Question: This is more a structure question and I would like to here different opinions...
Having the following situation (which is common)

This is like the detail page of an item out of 'Table 1', on the first tab we have just a dump of all fields of this row.
In the second (and third) tab we have all items linked to this item (they both have a HAS_MANY relation).
So now the 'Add item' button should it:
A. Go to the 'Table2Controller' since I then have a nice structure that my 'Table2Model' is only called from my Table2Controller
or
B. Call my 'Table2Model' from my 'Table1Controller'
Postive about A.:
- All my functions where I add items in 'Table2' are called in my 'Table2Controller', so I can make most code generic
Positive about B.:
- More easy to find read the code since everything on this screen can be found in my 'Table1Controller'
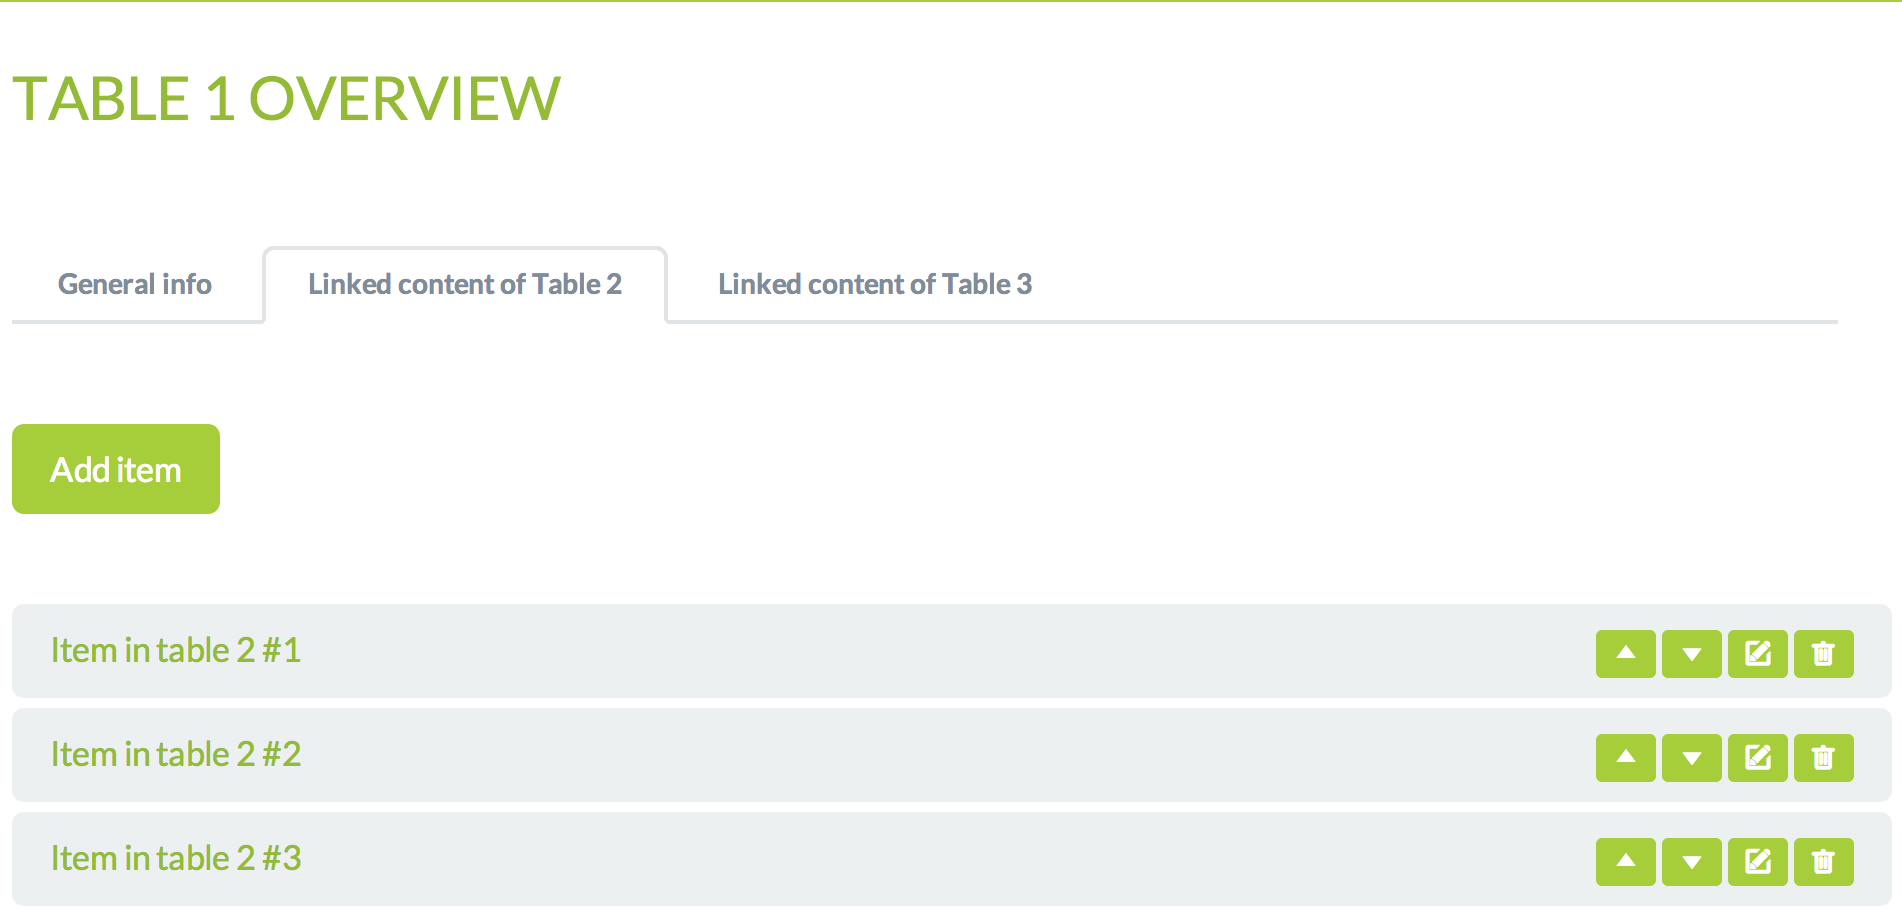
Answer: In first case, its more important to split your templates in logical parts. By doing that, you will be able to use your templates like "snippets". In that way, ill put all actions of one "page" into one controller. Example: An AdminController and an UserController maybe will load the same template like:
'''
/**
* Action show in userController
*/
public function actionShow(){
$this->render('/user/item');
}
'''
This function will use the same templates, but its the adminController
'''
/**
* Action in adminController
*
* @param int $userId
*/
public function actionShowUserDetails($userId){
$this->render('/user/item', array('user' => User::model()->findByPk($userId)));
}
'''